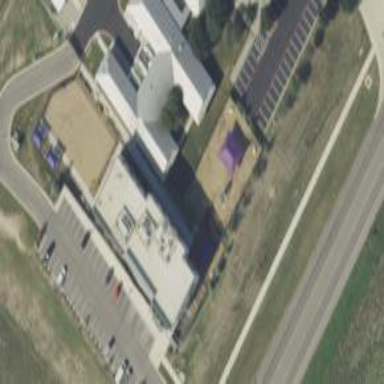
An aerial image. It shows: Animal shelter building.